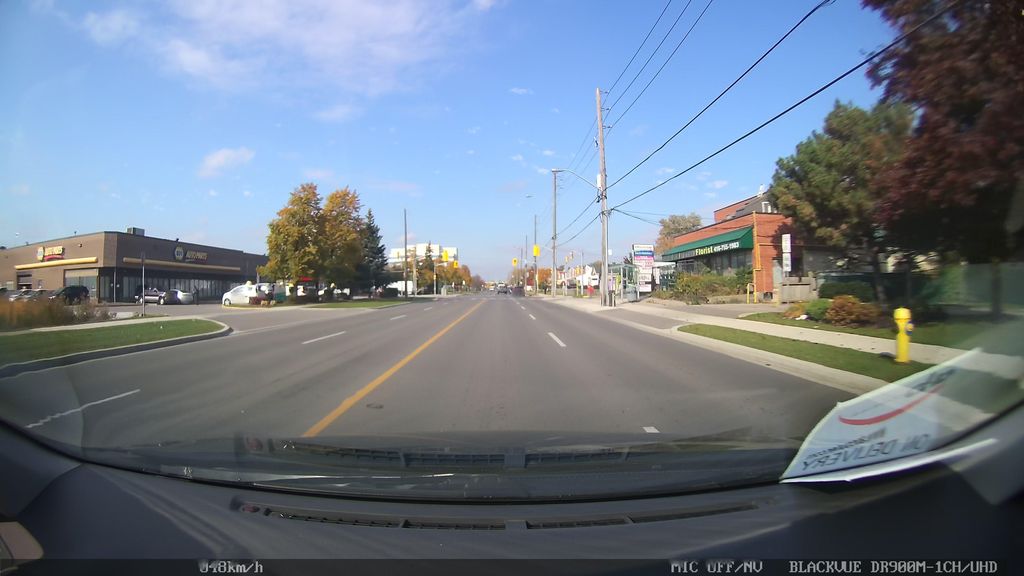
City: toronto